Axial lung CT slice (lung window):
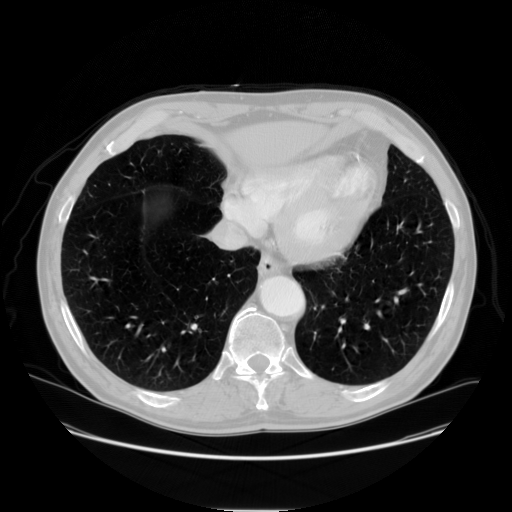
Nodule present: no